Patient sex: F
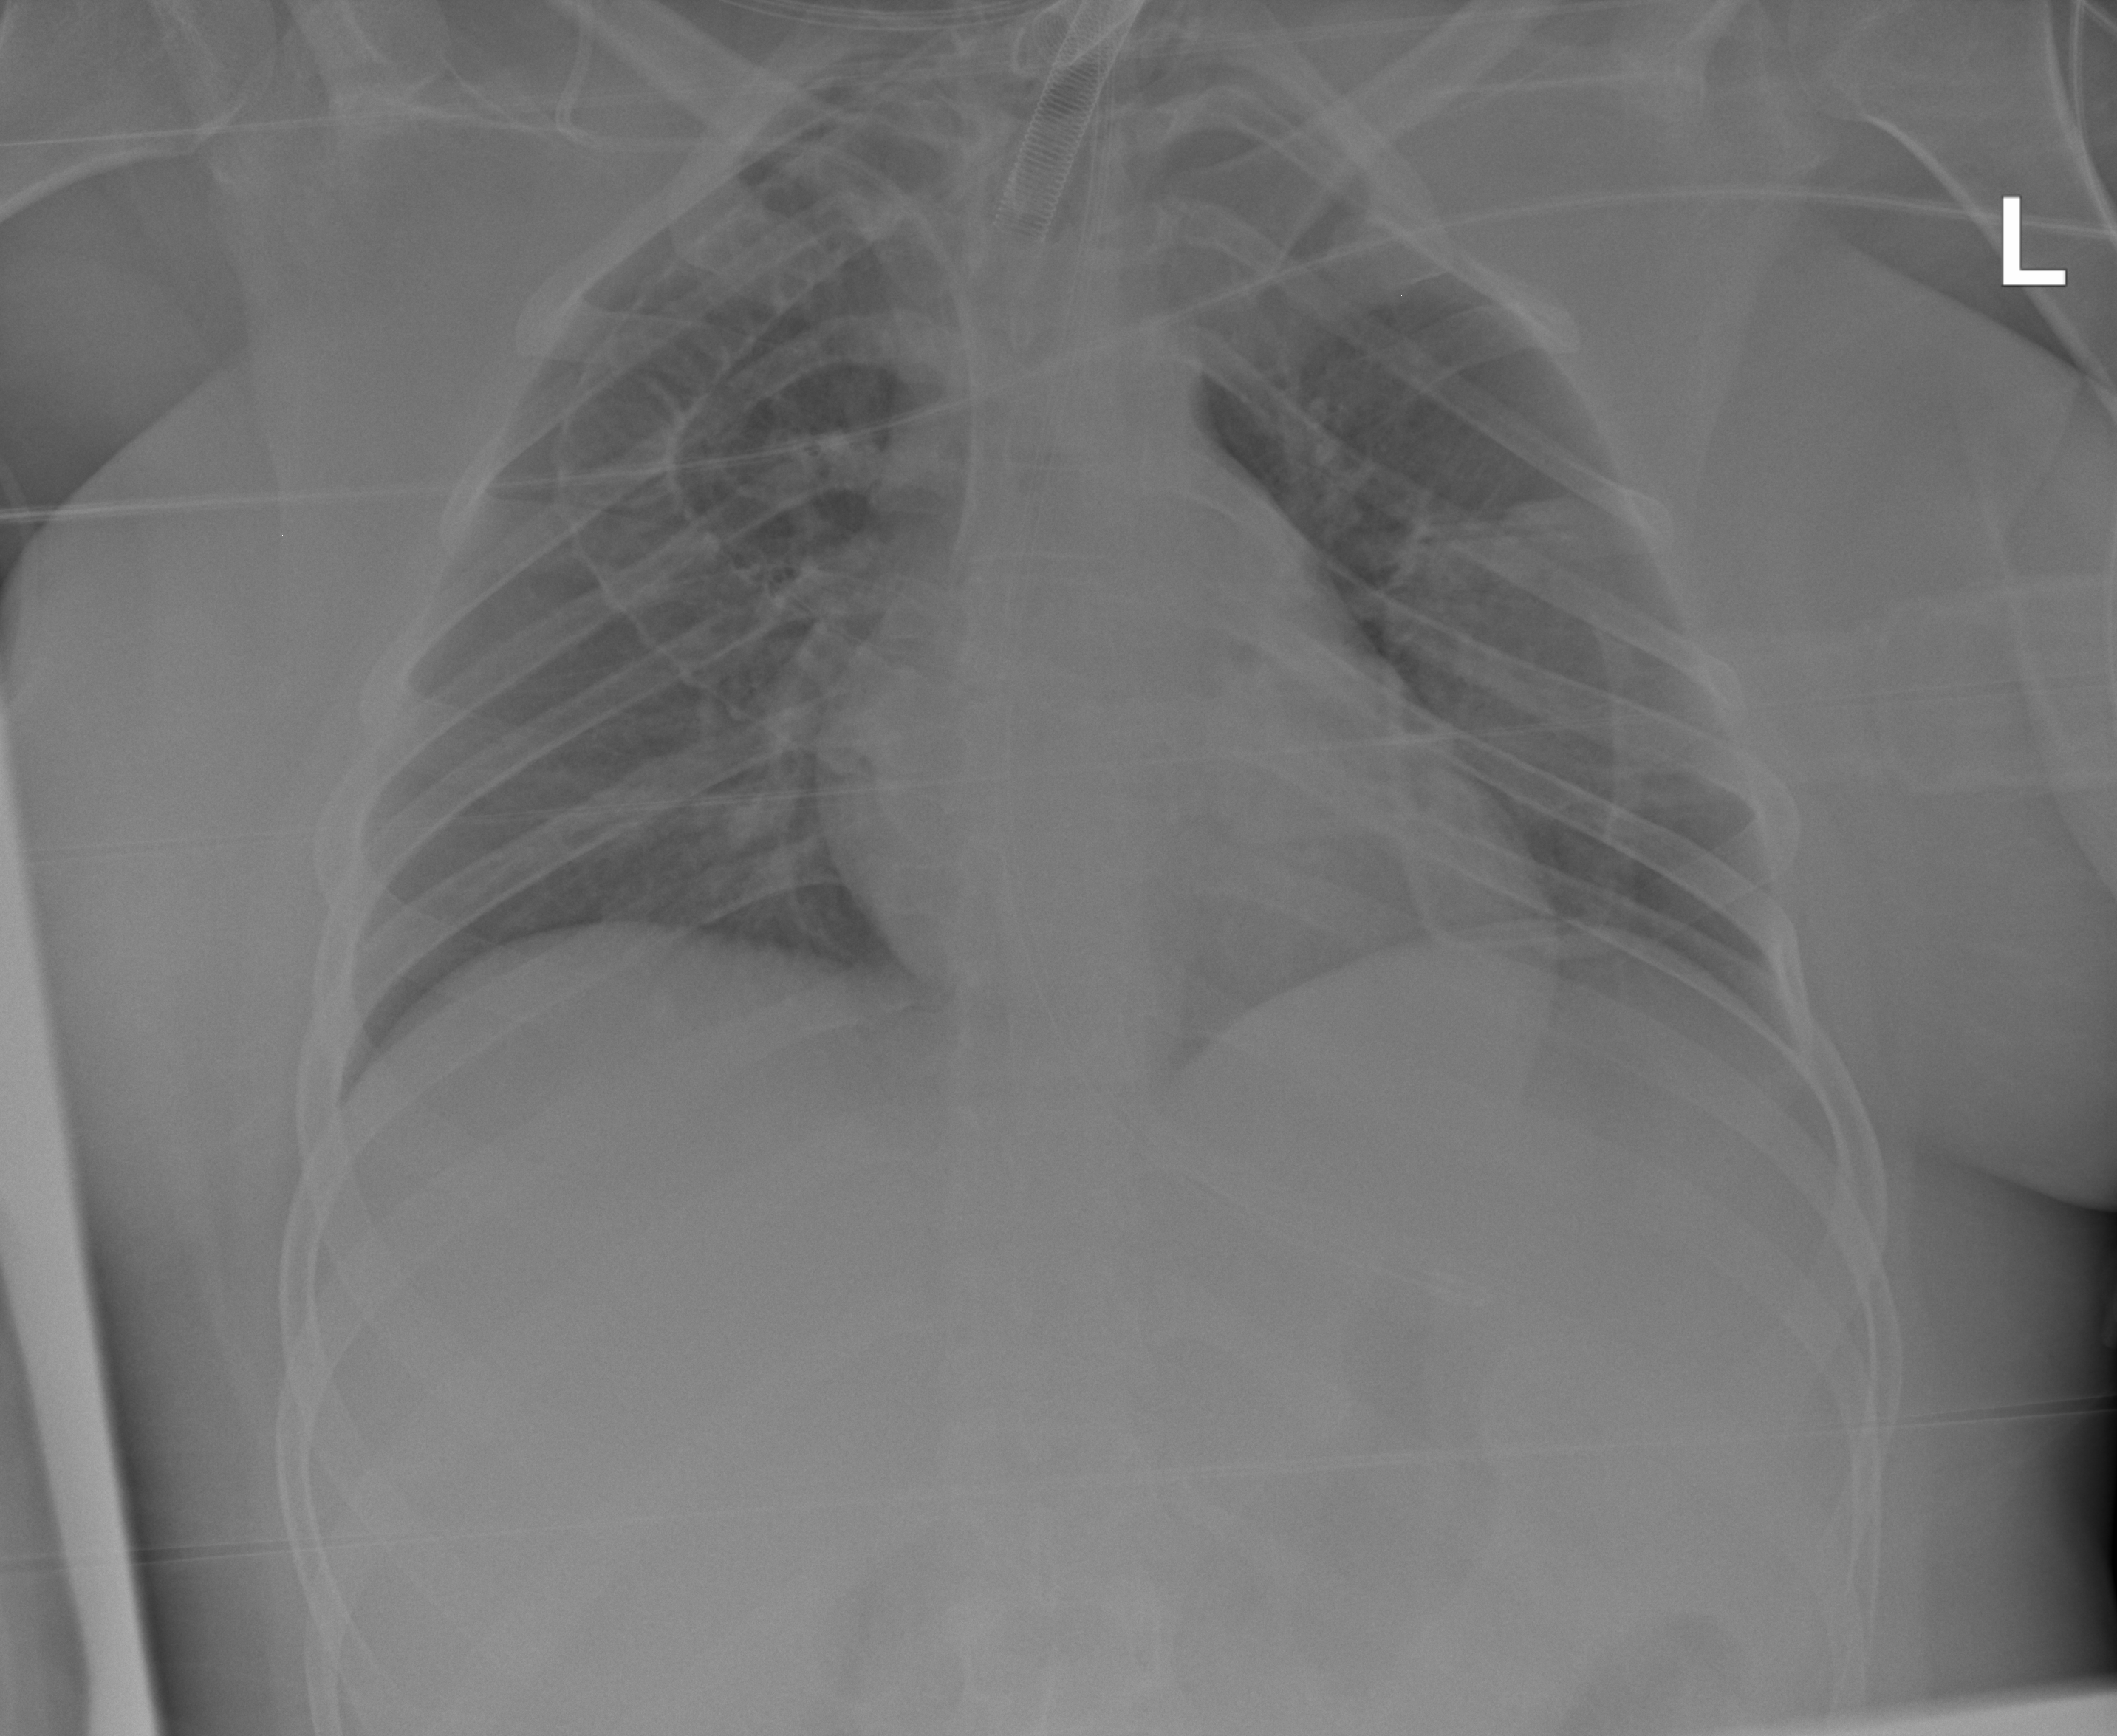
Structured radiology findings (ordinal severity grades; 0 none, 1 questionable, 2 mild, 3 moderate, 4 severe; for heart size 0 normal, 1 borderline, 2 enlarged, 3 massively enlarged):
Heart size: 0
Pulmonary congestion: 0
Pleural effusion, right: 0
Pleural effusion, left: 0
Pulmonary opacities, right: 0
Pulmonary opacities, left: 0
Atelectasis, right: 0
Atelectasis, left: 2